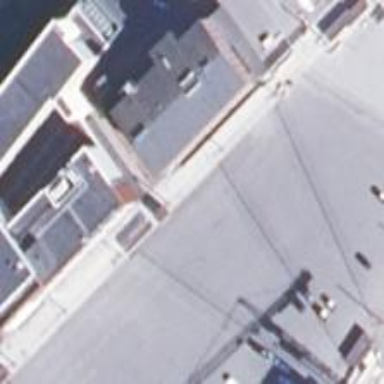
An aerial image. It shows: Public building.